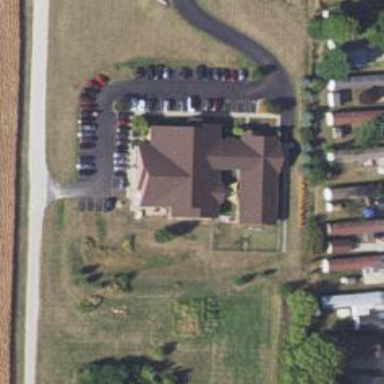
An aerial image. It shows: Veterinary facility.